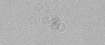
Label: camera_spot